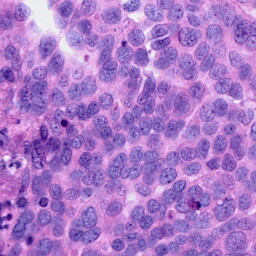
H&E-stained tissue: Ovarian